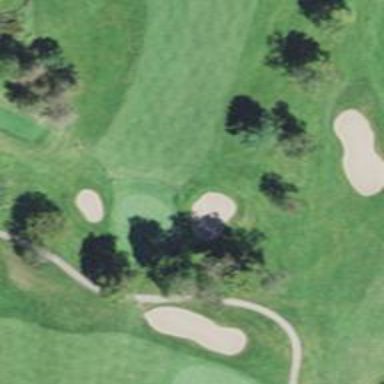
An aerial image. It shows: View of golf hole.